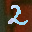
Label: 2